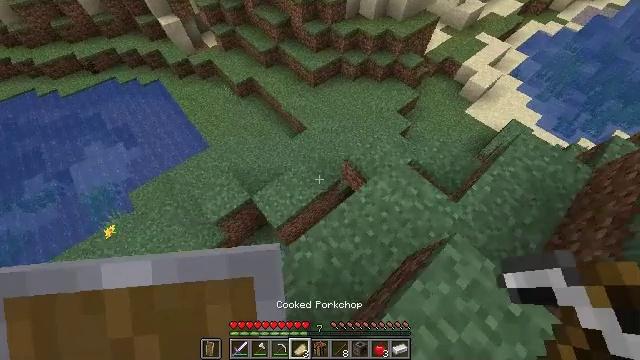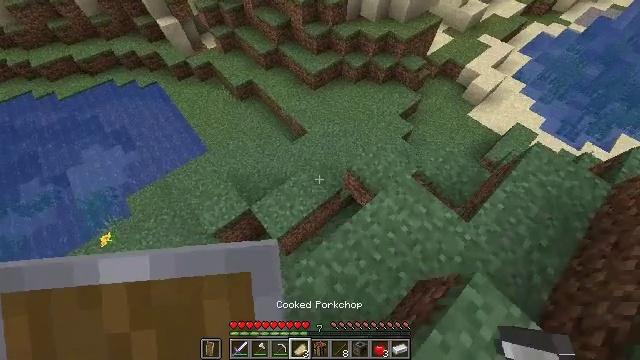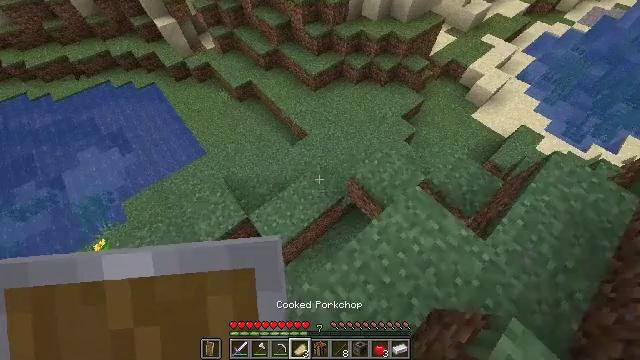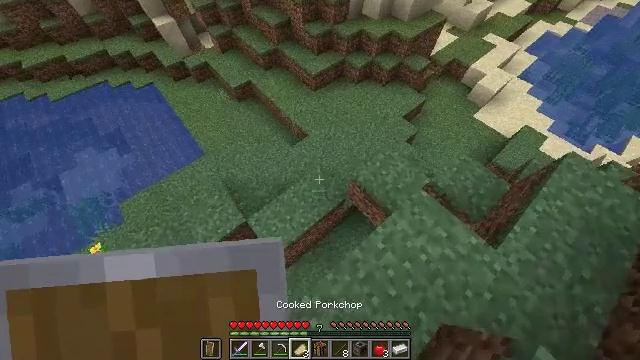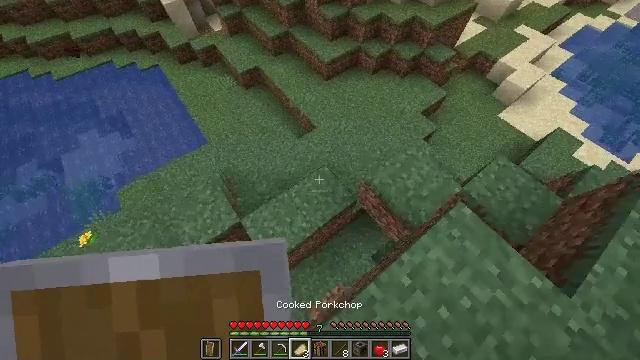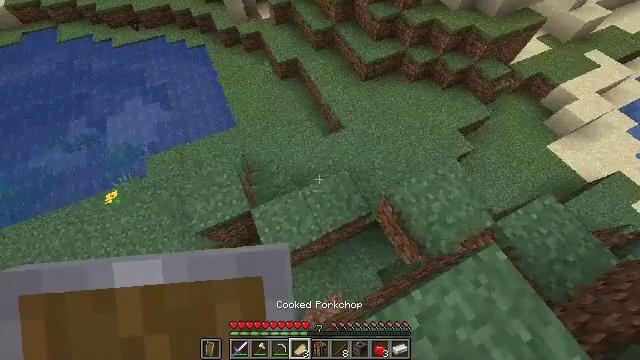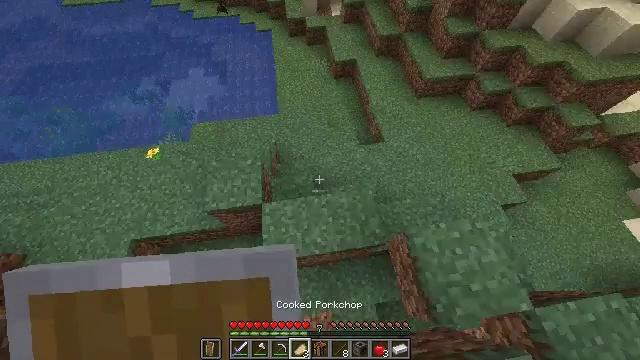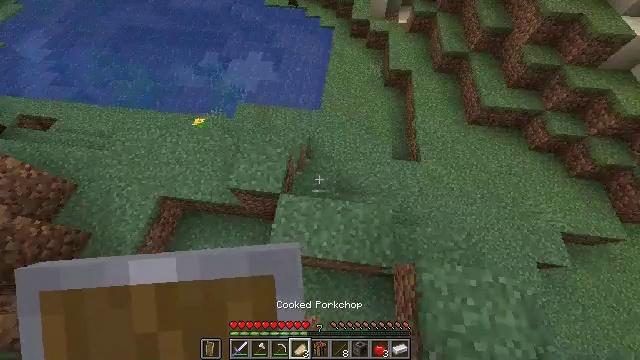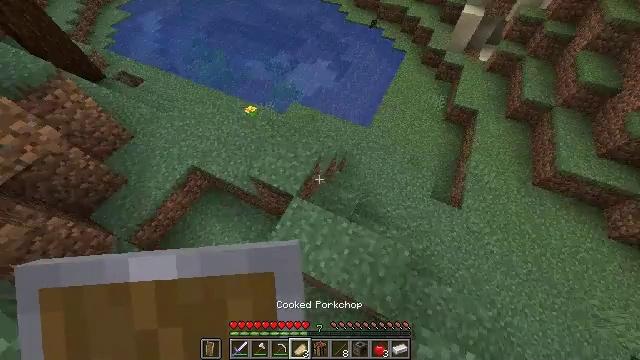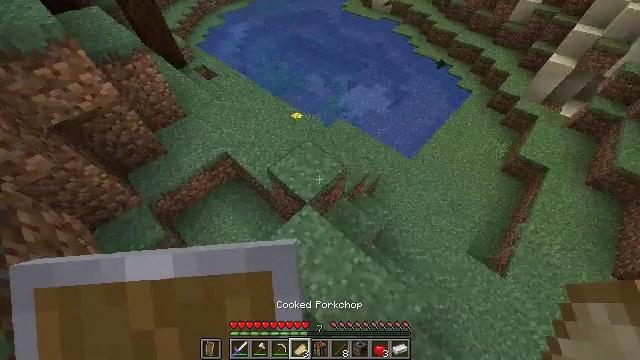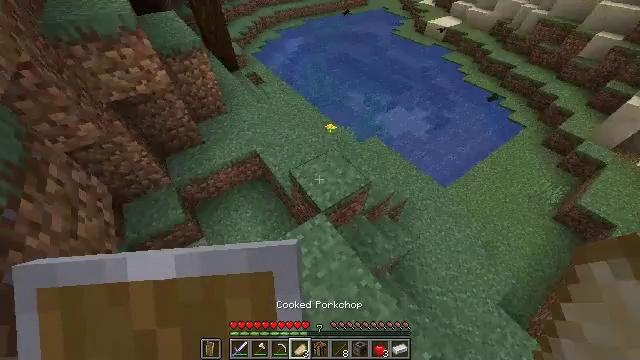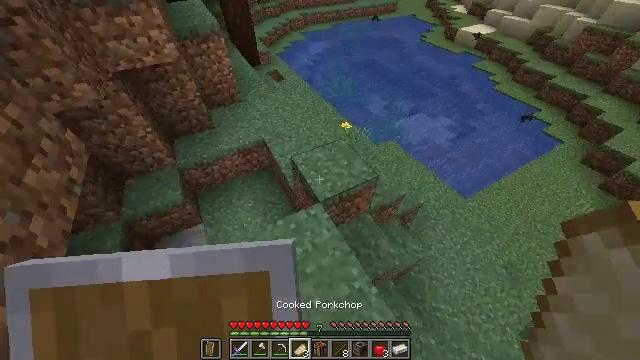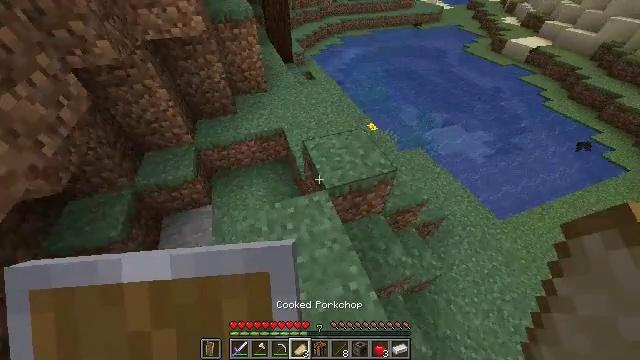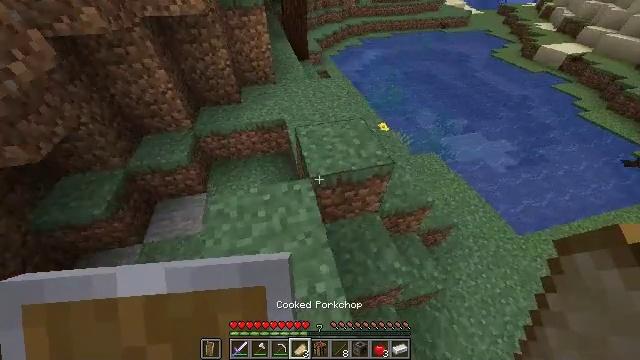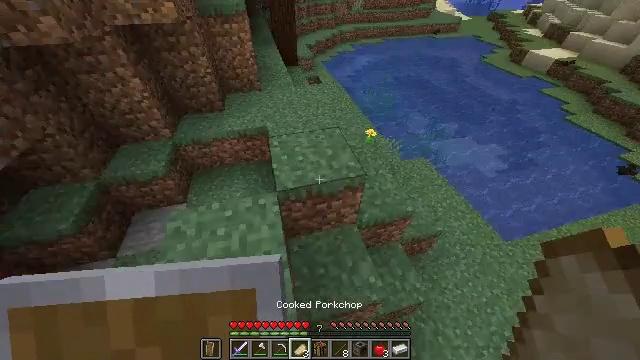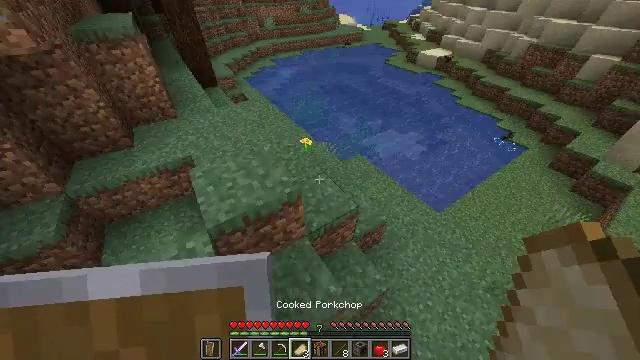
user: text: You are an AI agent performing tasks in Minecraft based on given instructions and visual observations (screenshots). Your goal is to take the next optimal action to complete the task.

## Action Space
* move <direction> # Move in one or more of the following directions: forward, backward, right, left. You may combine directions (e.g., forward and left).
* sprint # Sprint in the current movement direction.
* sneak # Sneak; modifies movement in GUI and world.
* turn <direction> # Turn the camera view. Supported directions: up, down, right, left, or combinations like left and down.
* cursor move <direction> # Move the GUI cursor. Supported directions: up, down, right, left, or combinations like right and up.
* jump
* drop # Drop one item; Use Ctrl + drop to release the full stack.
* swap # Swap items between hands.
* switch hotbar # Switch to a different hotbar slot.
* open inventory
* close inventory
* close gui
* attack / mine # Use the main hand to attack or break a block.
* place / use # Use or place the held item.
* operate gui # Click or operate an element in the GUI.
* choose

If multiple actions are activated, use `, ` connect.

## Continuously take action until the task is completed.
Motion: motion action
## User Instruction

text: Mine the sugar cane near rivers.
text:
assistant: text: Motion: move forward, sprint
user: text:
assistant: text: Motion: move forward, sprint
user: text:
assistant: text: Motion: move forward, sprint
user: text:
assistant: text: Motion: move forward and move right, sprint, turn left and down
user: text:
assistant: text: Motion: move forward and move right, sprint, turn left
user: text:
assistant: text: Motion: move forward and move right, sprint, turn left
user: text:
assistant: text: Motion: move forward and move right, sprint, turn left
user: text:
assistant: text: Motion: move forward and move right, sprint, turn left and up
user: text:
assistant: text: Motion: move forward and move right, sprint, turn left and up
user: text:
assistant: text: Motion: move forward and move right, sprint, turn left and up
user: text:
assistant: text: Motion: move forward and move right, sprint, turn left and up
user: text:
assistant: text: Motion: move forward and move right, sprint, turn left and up
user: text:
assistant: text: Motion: move forward and move right, sprint, turn left and up
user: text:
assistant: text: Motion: move forward and move right, sprint, turn right and up
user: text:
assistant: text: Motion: move forward and move right, sprint, turn right and up
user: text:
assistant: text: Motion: move forward and move right, sprint, turn right
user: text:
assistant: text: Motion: move forward and move right, sprint, turn right and up
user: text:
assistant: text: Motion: move forward and move right, sprint, turn right and up
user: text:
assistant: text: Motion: move forward and move right, sprint, turn right
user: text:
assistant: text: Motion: move forward and move right, sprint
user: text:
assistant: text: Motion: move forward, sprint
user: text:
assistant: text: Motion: move forward, sprint
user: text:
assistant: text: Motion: move forward, sprint, turn right and up
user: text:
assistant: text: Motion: move forward, sprint, turn right and up
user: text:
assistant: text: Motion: move forward, sprint, turn up
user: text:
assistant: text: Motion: move forward, sprint, turn right and up
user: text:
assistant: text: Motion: move forward, sprint, turn right and up
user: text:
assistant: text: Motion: move forward, sprint, turn right and up
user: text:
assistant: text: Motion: move forward, sprint, turn right and up
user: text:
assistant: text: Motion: move forward, sprint, turn right and up